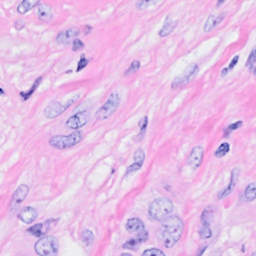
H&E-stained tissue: Breast